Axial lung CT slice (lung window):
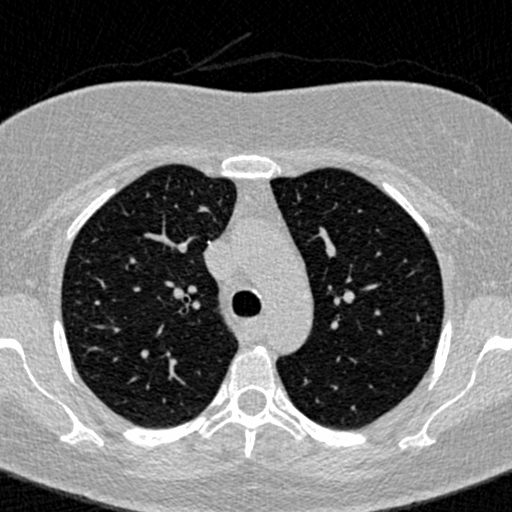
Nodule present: no